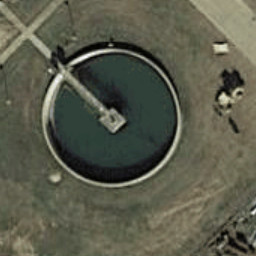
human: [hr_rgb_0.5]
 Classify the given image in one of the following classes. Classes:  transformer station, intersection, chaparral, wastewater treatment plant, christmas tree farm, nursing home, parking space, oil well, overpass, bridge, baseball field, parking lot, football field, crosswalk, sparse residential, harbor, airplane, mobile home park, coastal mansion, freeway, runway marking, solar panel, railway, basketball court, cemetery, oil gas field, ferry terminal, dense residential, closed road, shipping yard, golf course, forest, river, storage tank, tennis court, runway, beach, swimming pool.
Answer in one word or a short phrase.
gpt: wastewater treatment plant